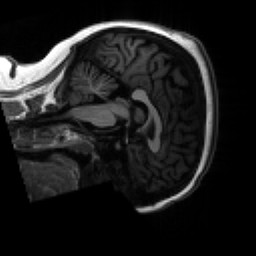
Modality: T1w
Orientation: sagittal
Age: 18
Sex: female
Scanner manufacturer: siemens
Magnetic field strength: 3 T
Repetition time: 2.3 s
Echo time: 0.00266 s